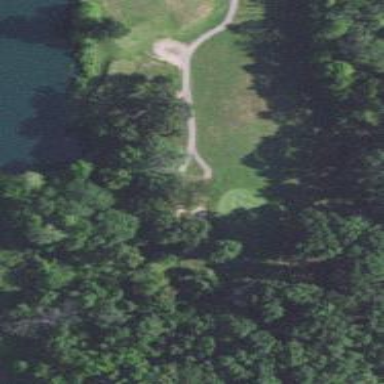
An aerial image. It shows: Service road designated as golf cart path.